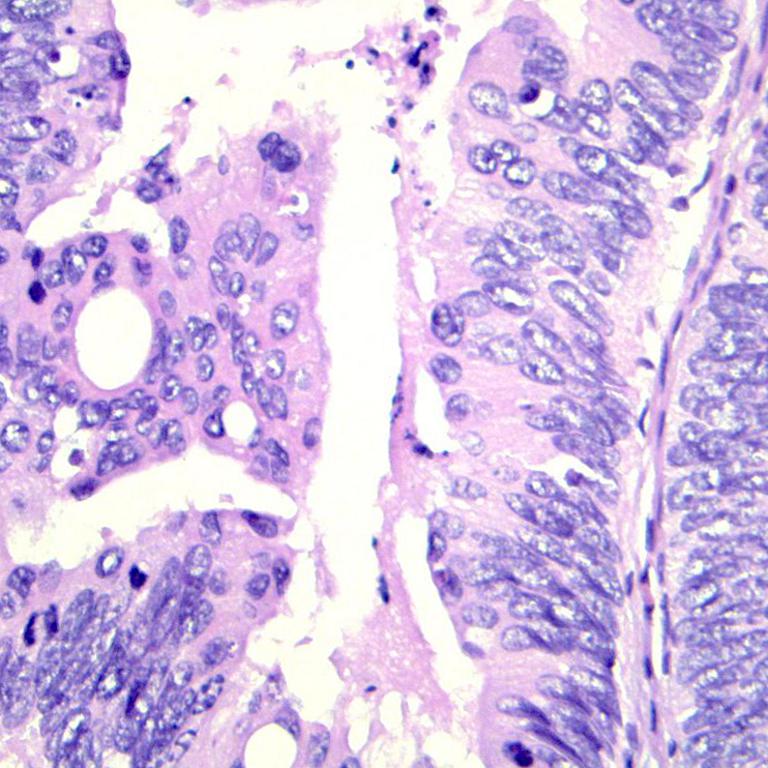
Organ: colon
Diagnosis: adenocarcinomas